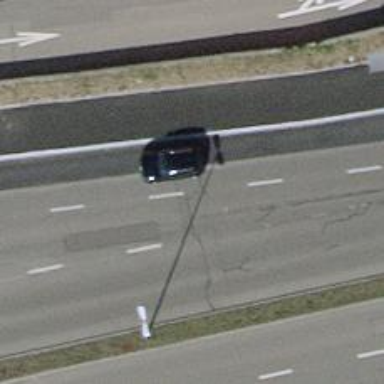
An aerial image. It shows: Secondary road with separate asphalt sidewalk.